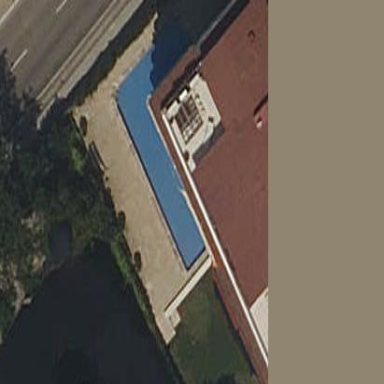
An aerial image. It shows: Swimming pool located in leisure land.